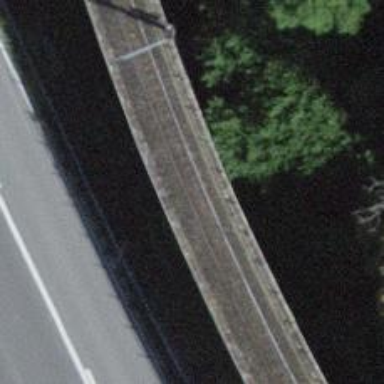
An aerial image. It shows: Narrow-gauge railway bridge with contact line electrification.